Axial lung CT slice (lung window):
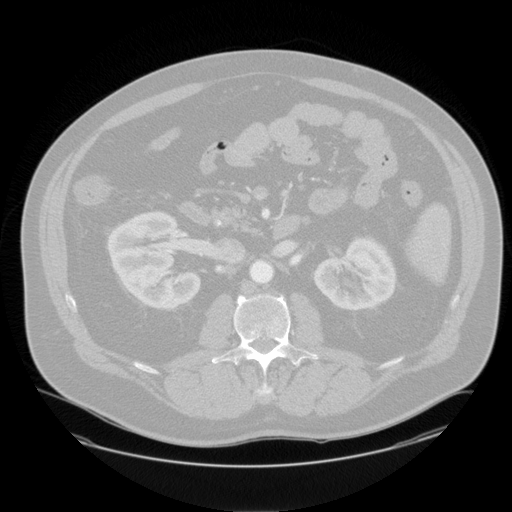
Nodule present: no